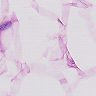
Metastatic tissue present: no